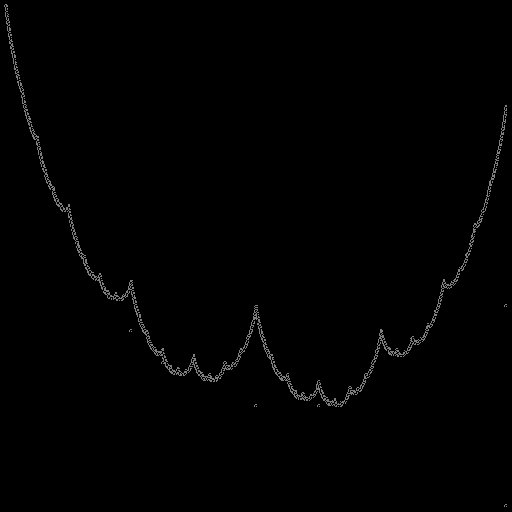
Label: a4